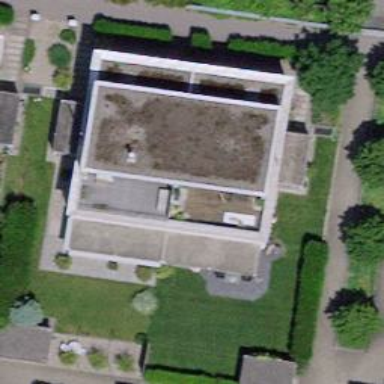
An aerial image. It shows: Terrace building.